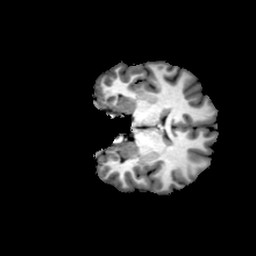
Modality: T1w
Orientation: coronal
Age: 21
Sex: male
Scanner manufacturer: philips
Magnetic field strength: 3 T
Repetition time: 0.0082 s
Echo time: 0.0037 s